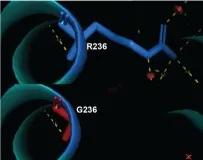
In silico analysis of c.649G>A (p. Gly217Arg) and c.706A>G (p. Arg236Gly) mutations on the ORC1 protein structure and function. (C) Modeling of the tridimensional protein structural changes introduced by the two identified mutations using the human ORC1 homology model. Normal residues are marked in blue (top) and the changes introduced by mutations in red (bottom).
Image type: radiology (mri)